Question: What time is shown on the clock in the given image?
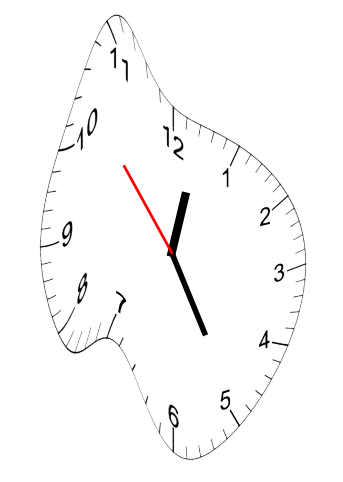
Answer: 12:24:53